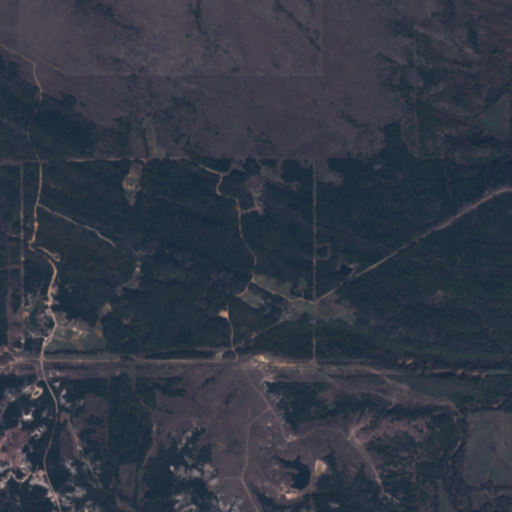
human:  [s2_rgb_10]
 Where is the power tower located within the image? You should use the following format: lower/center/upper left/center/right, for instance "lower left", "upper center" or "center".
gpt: The power tower is located in the lower of the image.
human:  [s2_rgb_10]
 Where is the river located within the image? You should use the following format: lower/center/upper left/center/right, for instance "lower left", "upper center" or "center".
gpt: The river is located in the lower left of the image.
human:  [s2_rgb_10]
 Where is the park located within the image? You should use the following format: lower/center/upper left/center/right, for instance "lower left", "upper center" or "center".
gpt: There is no park in the image.